Question: I am trying to use lazy initialization for instance for an Array in a class in Swift.
When i am using @objc declaration for the class, in order to use it in objective-c i got a compilation error. When i just use the class without @objc, i can compile it without any issues.
I get errors for this:
'''
@objc class MyClass {
@lazy var arr : String[] = String[]()
}
'''

For the following code, i get no errors:
'''
class MyClass {
@lazy var arr : String[] = String[]()
}
'''
Thank you your help!
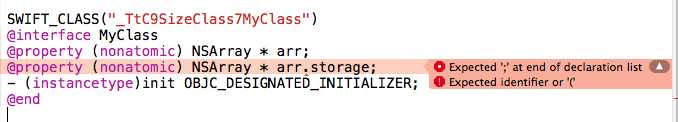
Answer: In the first case I think its a bug in bridge code generator <URL>.
> If anything which is not objective-C compatible compiler won't
generate it's objective-C equivalent (it won't give Error), For
example if you have a Generics or tuple that are not supported in
objective-C compiler is not going to generate objective-C equivalent
for this also it won't give error.
In the second case you are not including , From apple doc :
> A Swift class or protocol must be marked with the @objc attribute to
be accessible and usable in Objective-C. This attribute tells the
compiler that this piece of Swift code can be accessed from
Objective-C.If your Swift class is a descendant of an Objective-C class, the compiler automatically adds the @objc attribute for you.
Hence this class is not included(not accessible) , so its not giving error.